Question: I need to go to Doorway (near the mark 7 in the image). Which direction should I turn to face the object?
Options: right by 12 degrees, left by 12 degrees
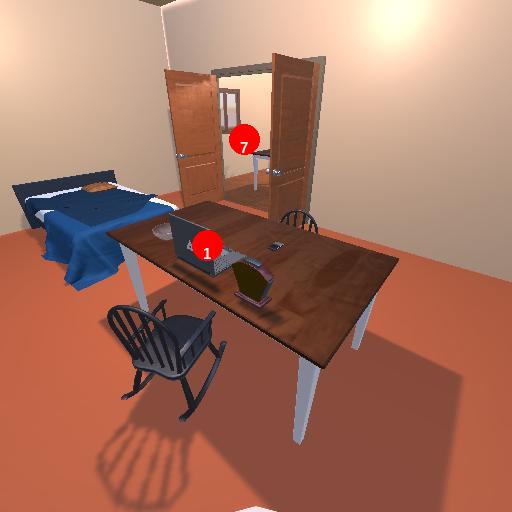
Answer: right by 12 degrees